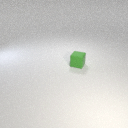
small green rubber cube